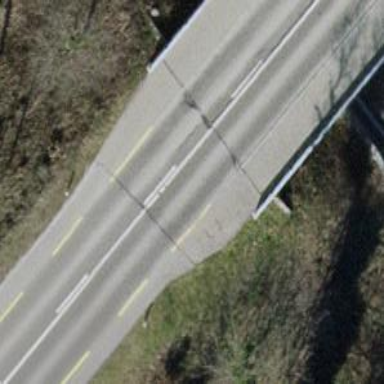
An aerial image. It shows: Tertiary road with asphalt surface crossing bridge. The road has dedicated cycle lane on both sides.